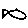
Label: fish